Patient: sex M, age 47
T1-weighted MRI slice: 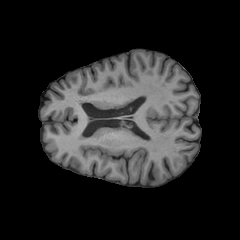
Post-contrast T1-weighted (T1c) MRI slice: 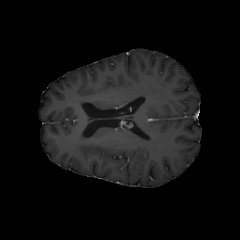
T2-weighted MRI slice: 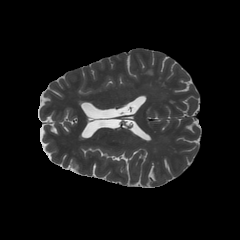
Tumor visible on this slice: no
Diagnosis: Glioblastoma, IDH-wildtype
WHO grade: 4